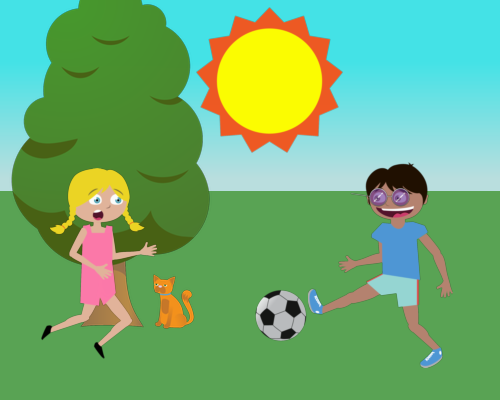
on the left is a small fluffy tree with a cat just to the right of it and a running girl in front of it  there is a sun top on the right side is a running boy kicking a soccer ball